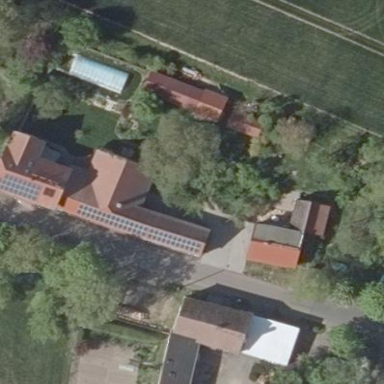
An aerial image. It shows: Residential building.